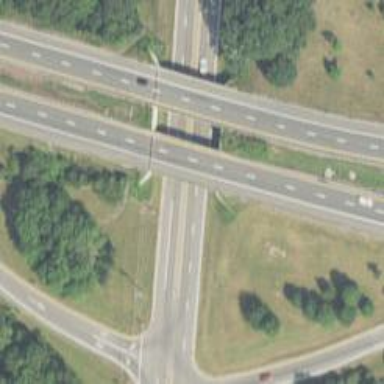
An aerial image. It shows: Motorway bridge with asphalt surface.